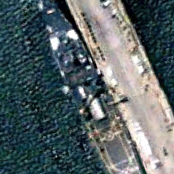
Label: combat